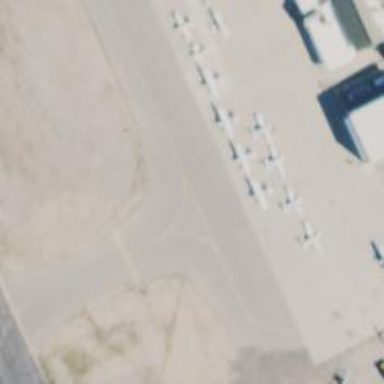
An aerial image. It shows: Image of taxiway at airport.